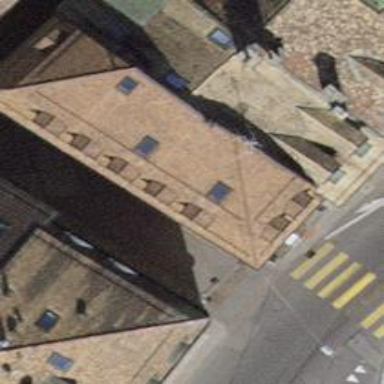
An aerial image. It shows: Building with gabled roof covered in roof tiles. The roof orientation is across the building.